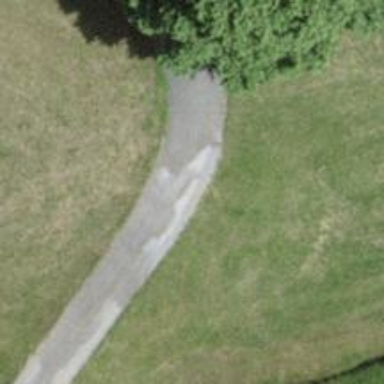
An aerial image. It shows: Well-maintained track road with grade 1 tracktype.